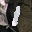
Label: 1